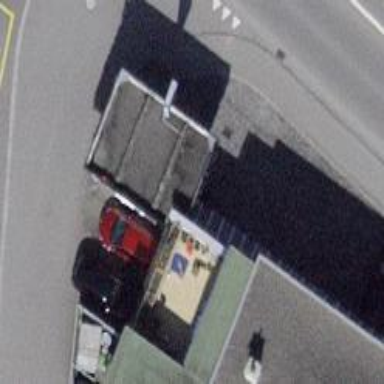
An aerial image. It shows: Fuel station.